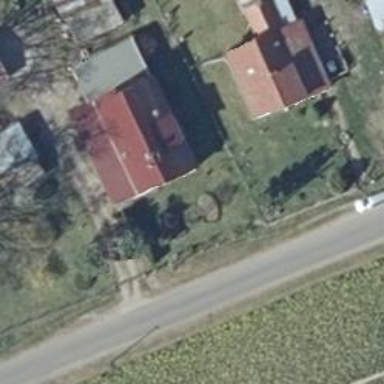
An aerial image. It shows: Simple and straightforward house.